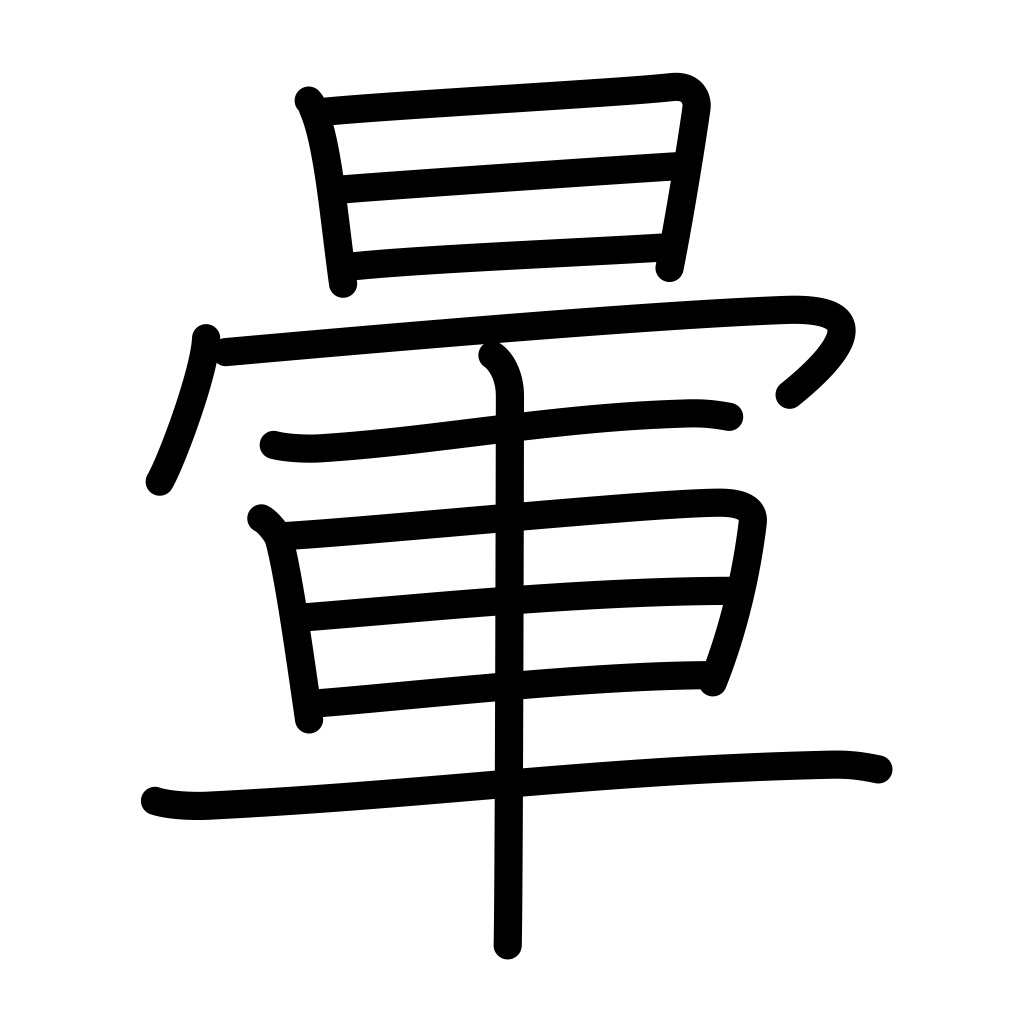
Meaning: halo, corona, fade